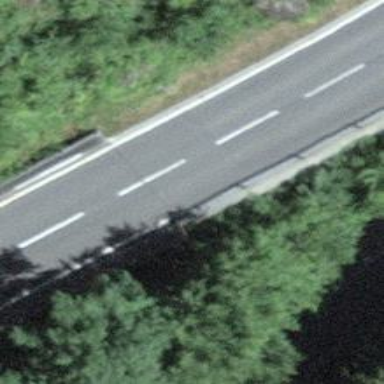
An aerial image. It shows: Asphalt tertiary road on bridge.